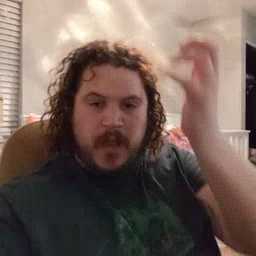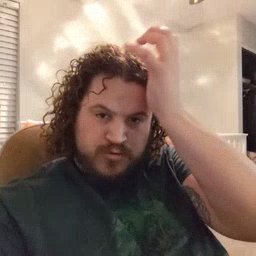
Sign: garbage